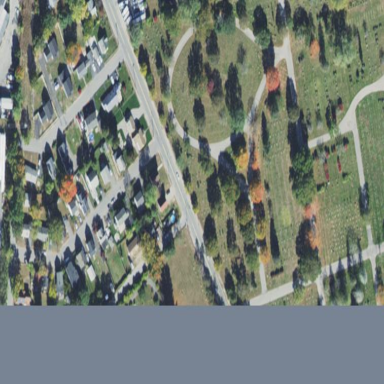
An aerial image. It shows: This is St. Peter's Cemetery.